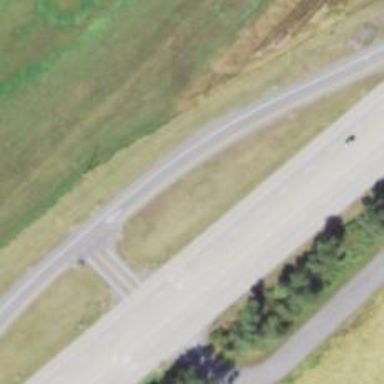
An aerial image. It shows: Trunk link highway with asphalt surface and jughandle junction.